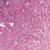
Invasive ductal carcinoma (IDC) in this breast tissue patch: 0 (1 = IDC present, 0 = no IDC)